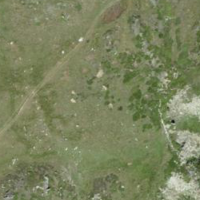
EUNIS habitat code: 26
Species observed at this site:
Anacamptis pyramidalis